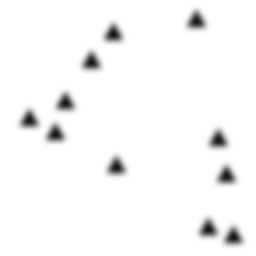
Squares: 0
Triangles: 11
Stars: 0
Total shapes: 11